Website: walmart
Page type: payment
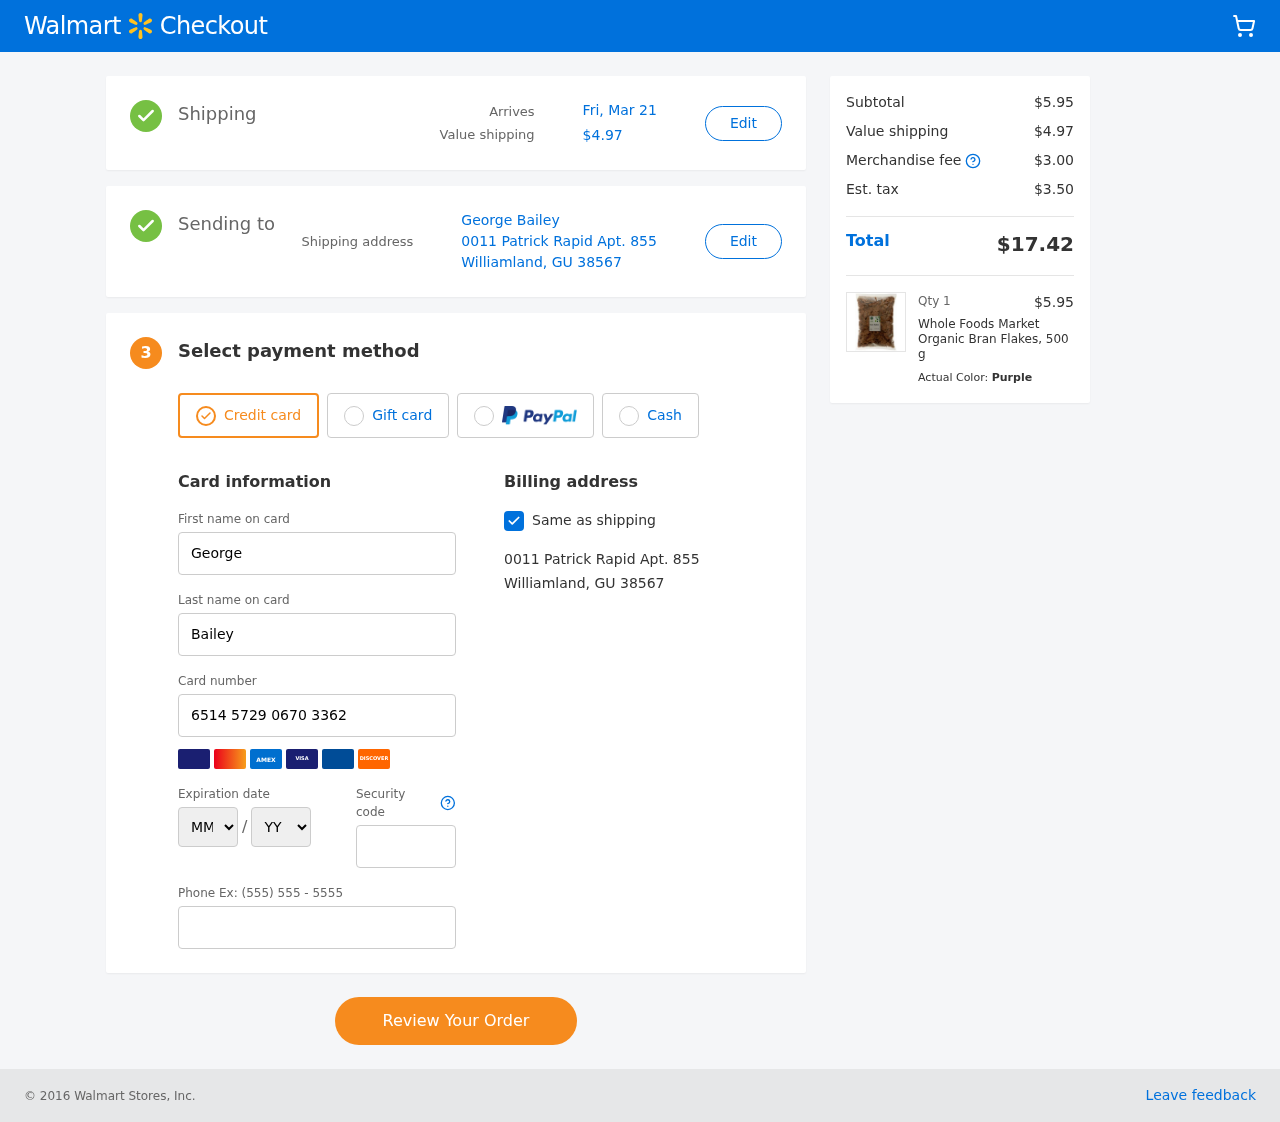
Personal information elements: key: PII_CARD_EXPIRY_MONTH
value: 09
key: PII_CARD_EXPIRY_YEAR
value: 30
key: PII_CITY_STATE_ZIP
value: Williamland, GU 38567
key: PII_FULLNAME
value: George Bailey
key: PII_STREET
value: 0011 Patrick Rapid Apt. 855
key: PII_FIRSTNAME
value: George
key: PII_LASTNAME
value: Bailey
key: PII_CARD_NUMBER
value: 6514 5729 0670 3362
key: PII_CARD_CVV
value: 141
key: PII_PHONE
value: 2456408756
Product elements: key: PRODUCT1_NAME
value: Whole Foods Market Organic Bran Flakes, 500 g
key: PRODUCT1_PRICE
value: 5.95
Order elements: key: ORDER_DELIVERY_DATE
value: Fri, Mar 21
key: ORDER_SHIPPING_COST
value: $4.97
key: ORDER_SUBTOTAL
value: $5.95
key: ORDER_MERCHANDISE_FEE
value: $3.00
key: ORDER_TAX
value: $3.50
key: ORDER_TOTAL
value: $17.42
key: ORDER_NUM_ITEMS
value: Qty 1